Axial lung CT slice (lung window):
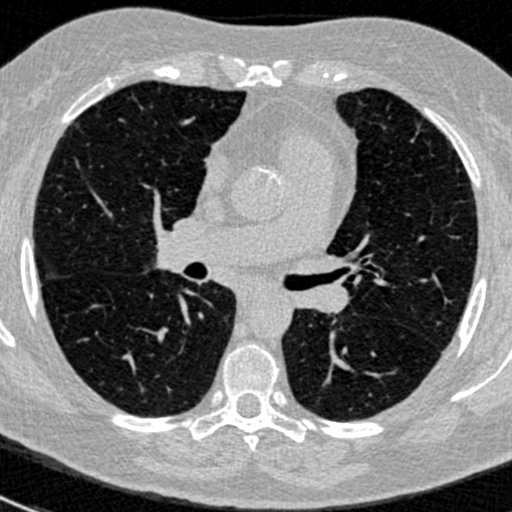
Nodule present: no